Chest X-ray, AP view. Patient: 46 years old, sex F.
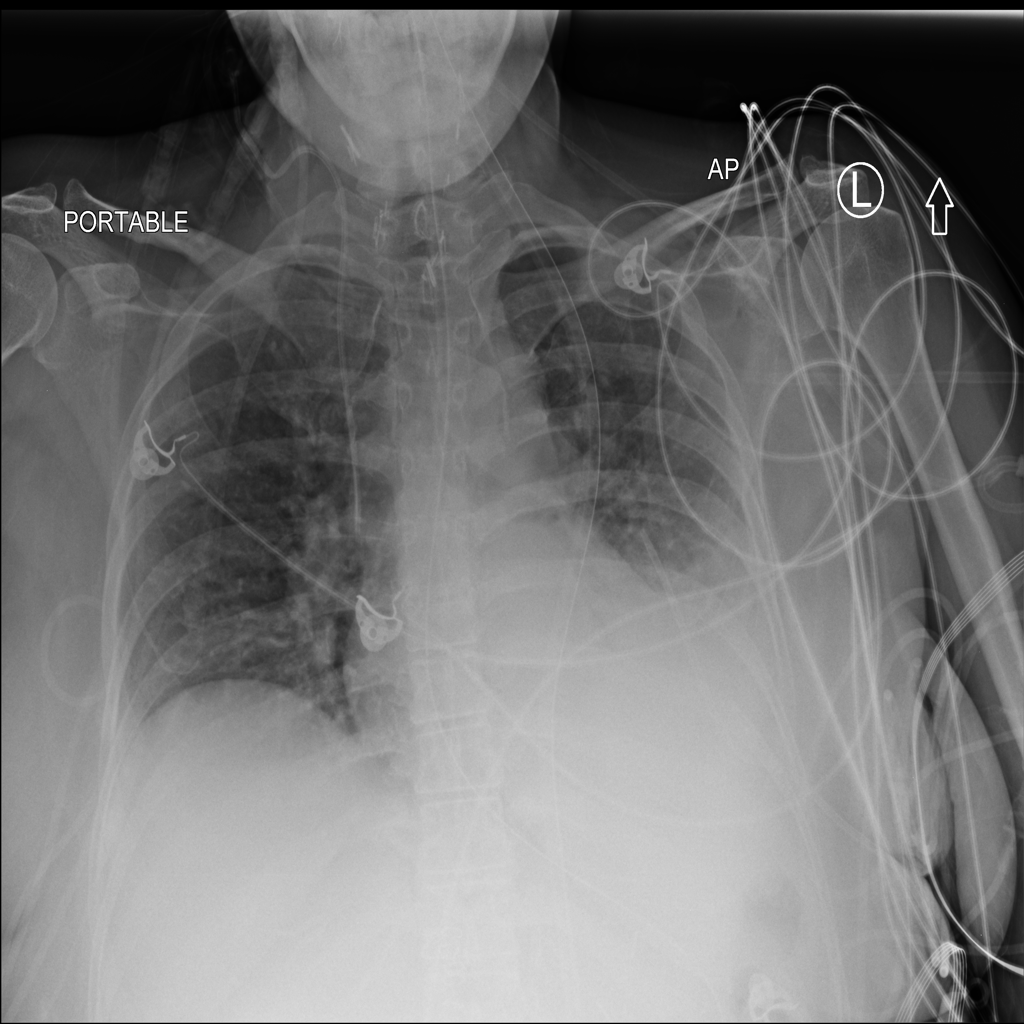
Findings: Atelectasis, Effusion, Infiltration